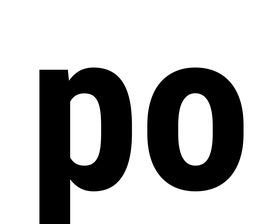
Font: Roboto_Condensed_Bold